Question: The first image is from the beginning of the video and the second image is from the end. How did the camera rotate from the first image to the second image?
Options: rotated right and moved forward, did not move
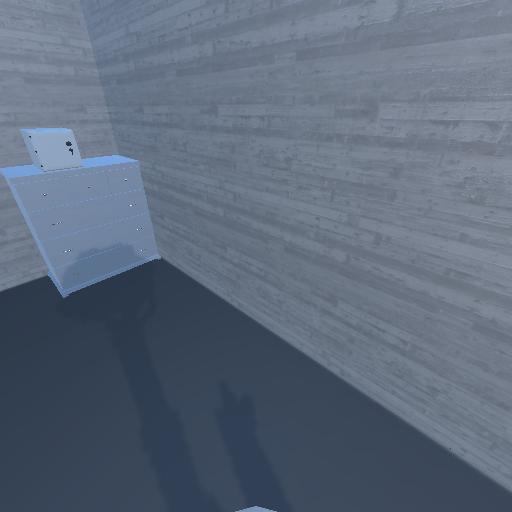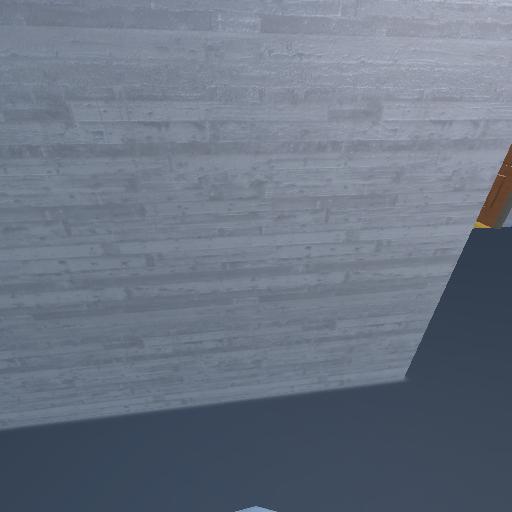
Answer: rotated right and moved forward